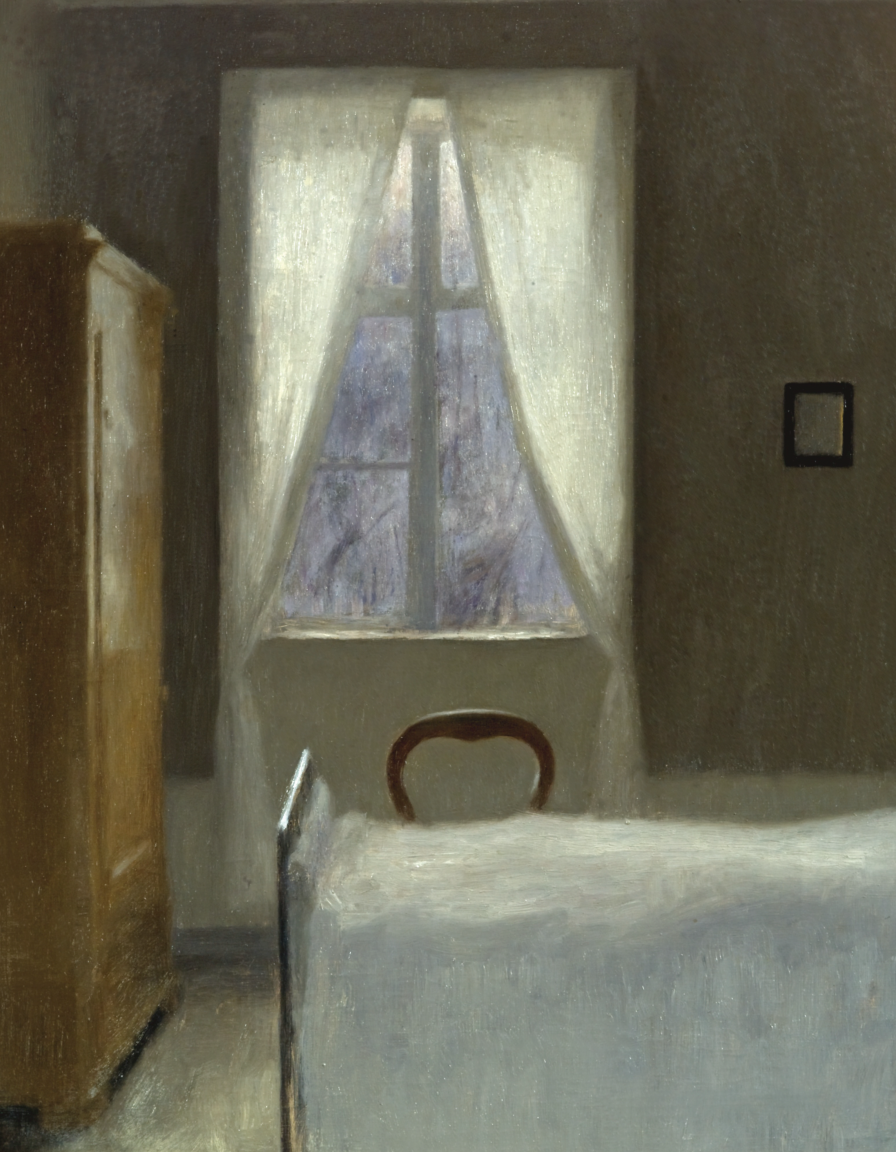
interior painting, wide, soft diffused light, room with tall window and white curtains parted to reveal pale blue exterior single chair silhouetted before window white-clothed bed foreground wooden wardrobe, small framed picture on dark wall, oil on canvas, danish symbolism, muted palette